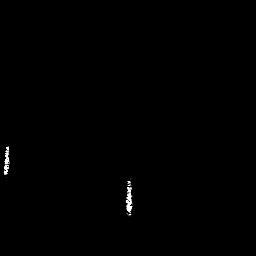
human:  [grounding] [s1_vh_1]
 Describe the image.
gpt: In the satellite image, there is  <ref>1 medium ship </ref> <box>[[0, 54, 5, 73, 0]]</box> located at left,  <ref>1 small ship </ref> <box>[[47, 71, 52, 84, 0]]</box> located at bottom.